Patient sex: M
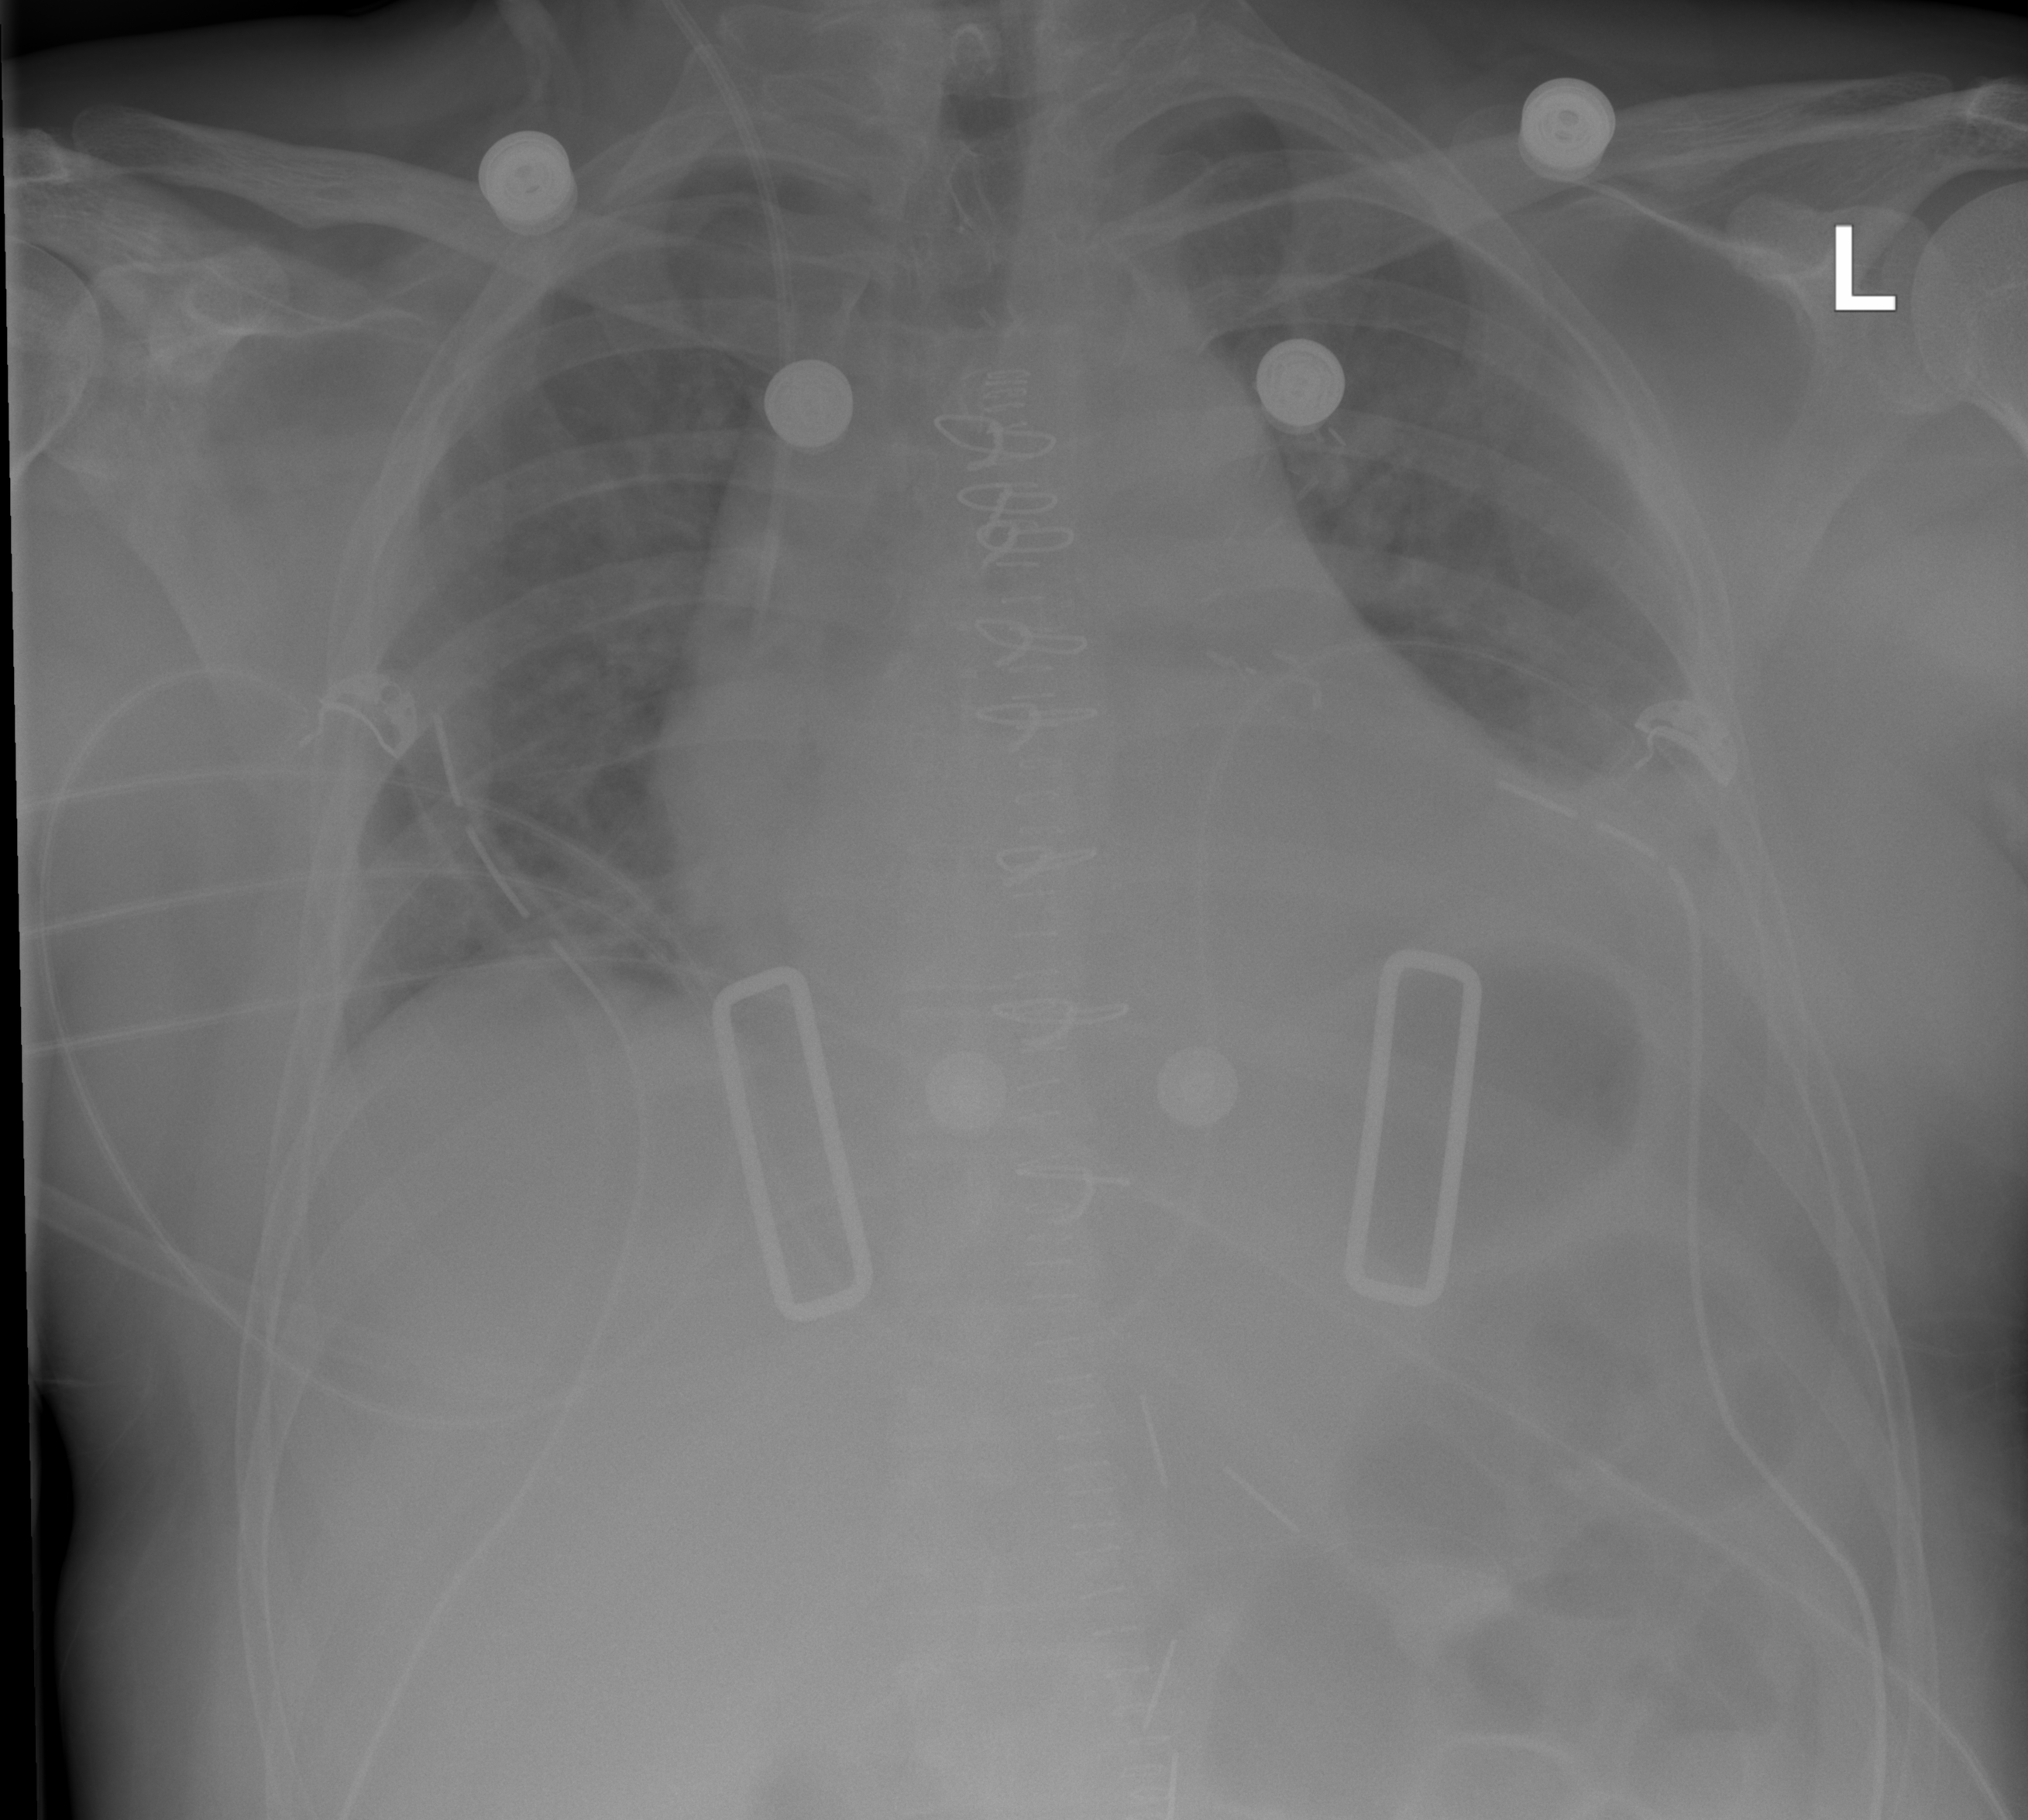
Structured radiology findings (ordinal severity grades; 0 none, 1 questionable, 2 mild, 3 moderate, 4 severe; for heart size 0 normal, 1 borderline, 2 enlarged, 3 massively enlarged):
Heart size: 2
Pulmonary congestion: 0
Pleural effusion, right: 2
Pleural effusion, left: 2
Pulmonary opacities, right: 0
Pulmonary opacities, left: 0
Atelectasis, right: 0
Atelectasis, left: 2